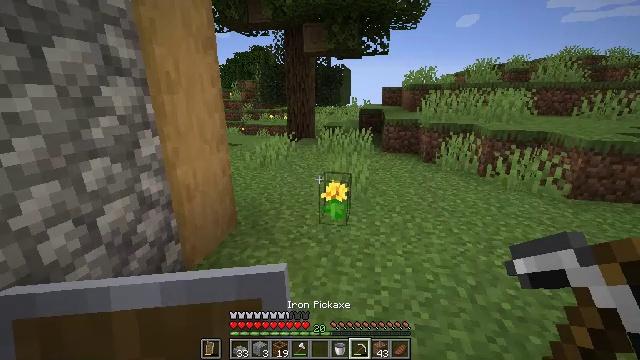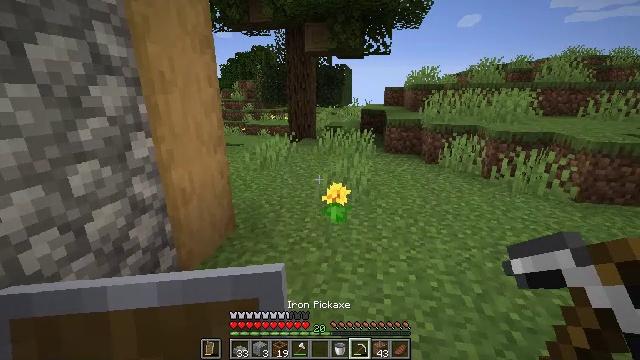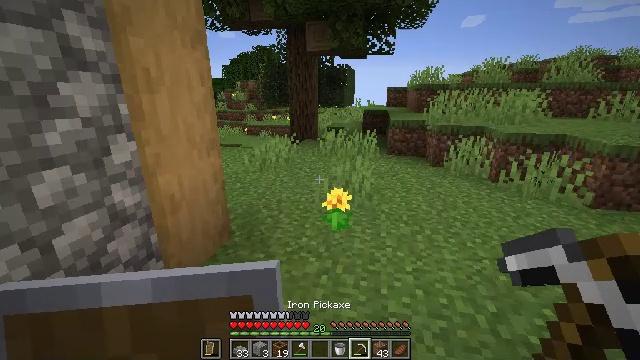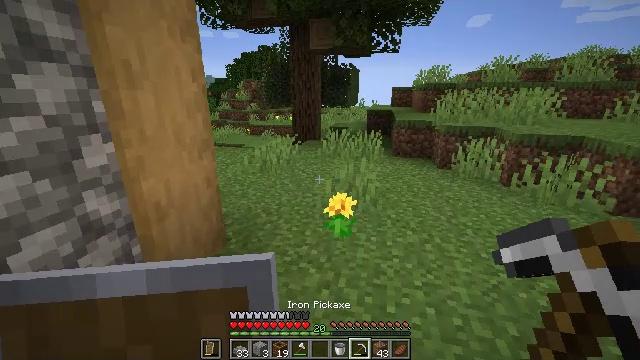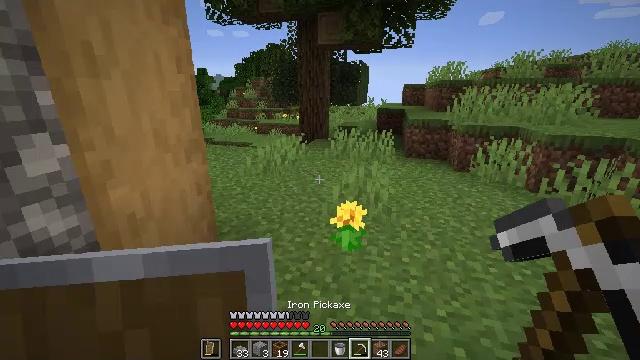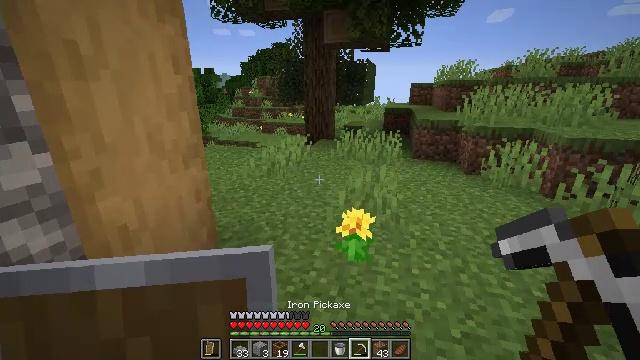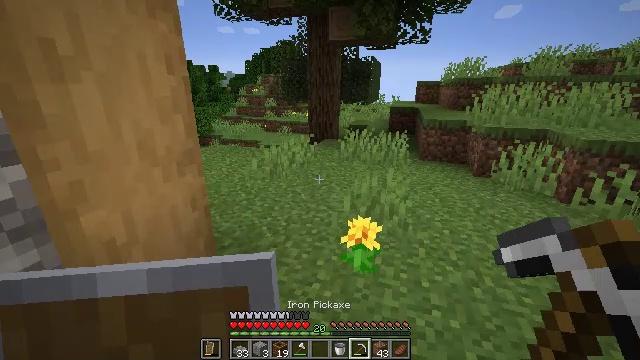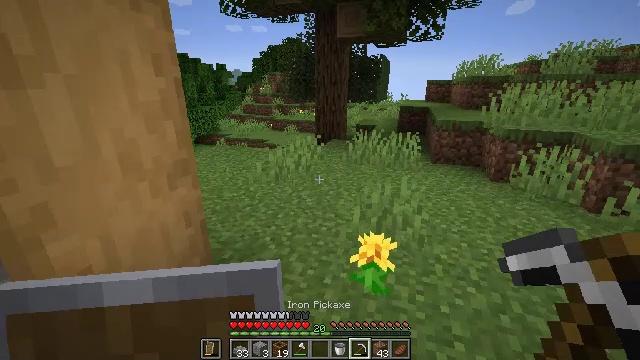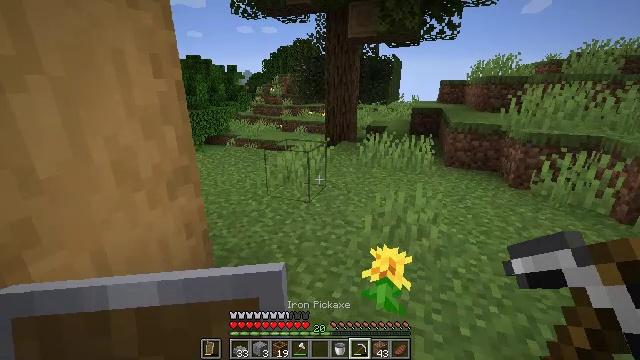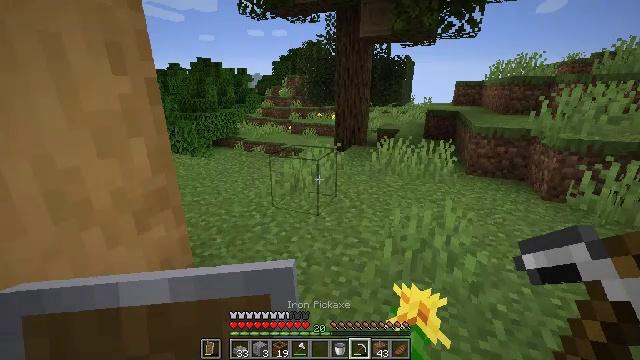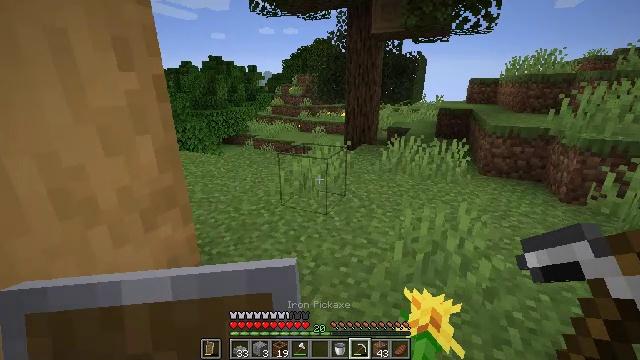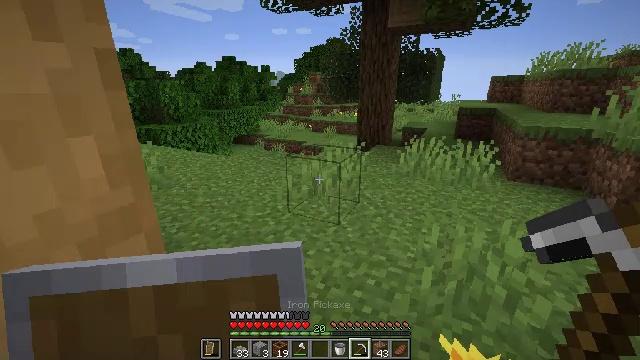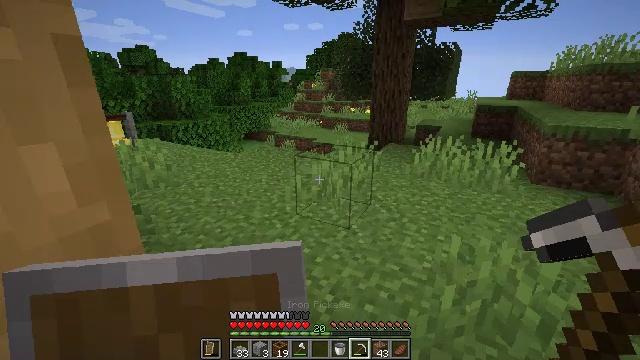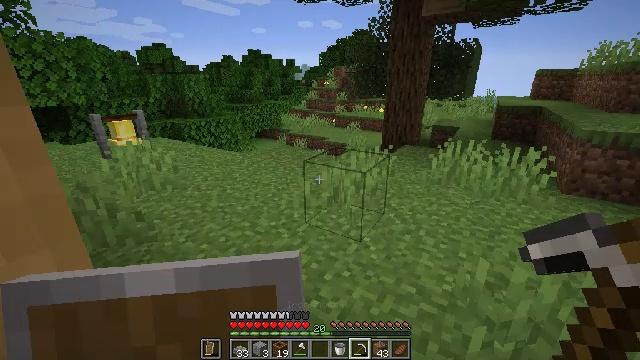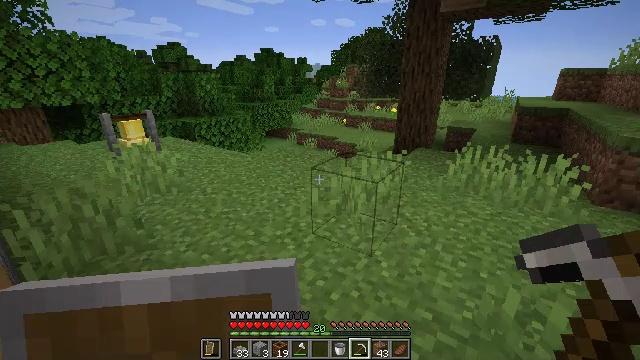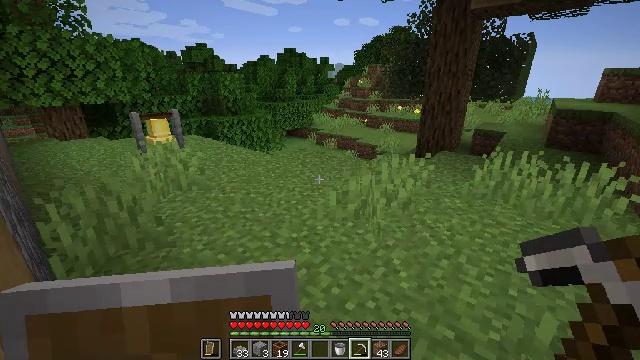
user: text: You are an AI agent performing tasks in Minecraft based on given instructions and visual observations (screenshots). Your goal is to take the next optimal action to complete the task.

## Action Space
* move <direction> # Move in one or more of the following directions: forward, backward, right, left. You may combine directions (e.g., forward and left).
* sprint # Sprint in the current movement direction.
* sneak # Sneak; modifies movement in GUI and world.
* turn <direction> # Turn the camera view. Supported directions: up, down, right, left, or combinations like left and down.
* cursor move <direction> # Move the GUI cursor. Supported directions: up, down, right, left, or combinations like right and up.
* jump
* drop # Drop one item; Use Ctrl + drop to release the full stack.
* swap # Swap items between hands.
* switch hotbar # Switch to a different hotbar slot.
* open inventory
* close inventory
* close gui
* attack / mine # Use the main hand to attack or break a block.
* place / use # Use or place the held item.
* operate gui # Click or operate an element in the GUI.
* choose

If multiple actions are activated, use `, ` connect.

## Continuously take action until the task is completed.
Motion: motion action
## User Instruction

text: Mine the bell from its post.
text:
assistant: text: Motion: move forward
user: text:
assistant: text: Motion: move forward
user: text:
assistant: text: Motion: move forward
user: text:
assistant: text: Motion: move forward, turn left
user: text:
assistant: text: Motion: move forward, turn left
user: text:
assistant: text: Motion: move forward
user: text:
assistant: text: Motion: move forward, turn left
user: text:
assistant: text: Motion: move forward, turn left
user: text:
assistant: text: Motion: move forward, turn left
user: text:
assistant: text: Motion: move forward, turn left
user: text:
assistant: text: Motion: move forward, turn left
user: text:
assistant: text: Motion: move forward, turn left
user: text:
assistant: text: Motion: move forward, turn left
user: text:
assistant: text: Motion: move forward, turn left
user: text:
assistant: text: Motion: move forward, turn left
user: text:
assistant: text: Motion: move forward, turn left
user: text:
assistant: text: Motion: move forward, turn left
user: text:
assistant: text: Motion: move forward, turn left
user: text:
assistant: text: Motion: move forward, turn left
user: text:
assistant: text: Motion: move forward, turn left
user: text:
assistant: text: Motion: move forward, turn left
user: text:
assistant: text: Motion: move forward, turn left
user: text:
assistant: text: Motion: move forward, turn left
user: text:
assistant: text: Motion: move forward, turn left
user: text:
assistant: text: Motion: move forward, turn left and up
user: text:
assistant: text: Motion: move forward, turn left and up
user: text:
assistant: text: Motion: move forward, turn left
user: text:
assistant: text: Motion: move forward
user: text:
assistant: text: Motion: move forward
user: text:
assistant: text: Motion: move forward